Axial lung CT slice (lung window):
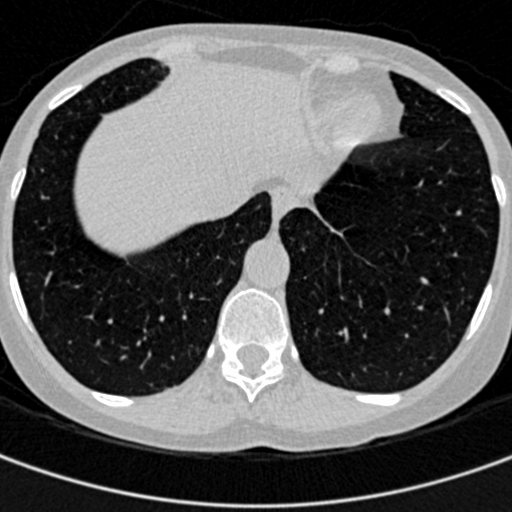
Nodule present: no